Field crop: maize
Growth stage: 2
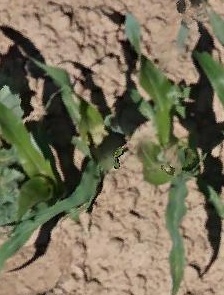
Species: maize